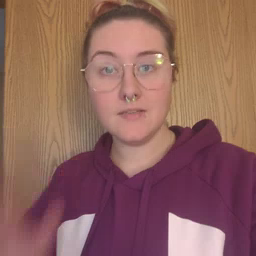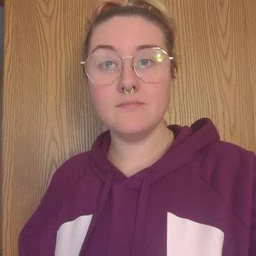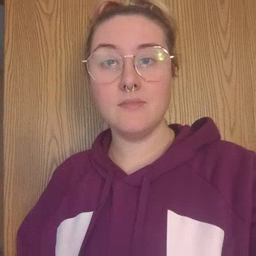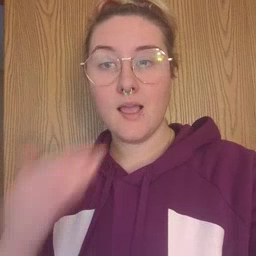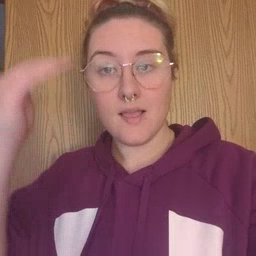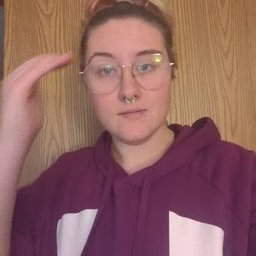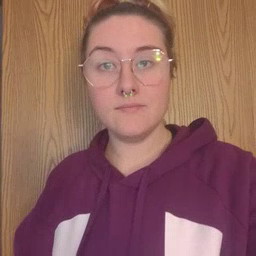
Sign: head